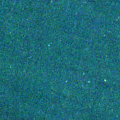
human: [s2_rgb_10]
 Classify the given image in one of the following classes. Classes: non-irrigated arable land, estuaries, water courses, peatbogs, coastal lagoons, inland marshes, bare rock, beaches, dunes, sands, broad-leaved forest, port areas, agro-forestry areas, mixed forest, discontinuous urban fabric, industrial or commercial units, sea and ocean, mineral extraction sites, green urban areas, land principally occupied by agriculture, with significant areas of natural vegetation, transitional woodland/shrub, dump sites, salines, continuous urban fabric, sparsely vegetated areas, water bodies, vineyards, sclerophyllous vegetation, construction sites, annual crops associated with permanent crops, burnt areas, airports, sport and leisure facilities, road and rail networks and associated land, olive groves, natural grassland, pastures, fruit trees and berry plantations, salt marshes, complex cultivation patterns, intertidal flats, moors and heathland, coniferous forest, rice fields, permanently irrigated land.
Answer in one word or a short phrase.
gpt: sea and ocean